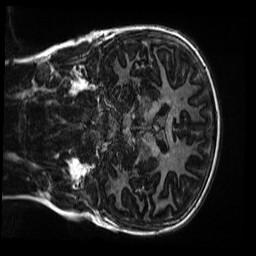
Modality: MP2RAGE
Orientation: coronal
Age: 9
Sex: male
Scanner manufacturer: siemens
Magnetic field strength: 3 T
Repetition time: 4 s
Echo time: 0.00303 s